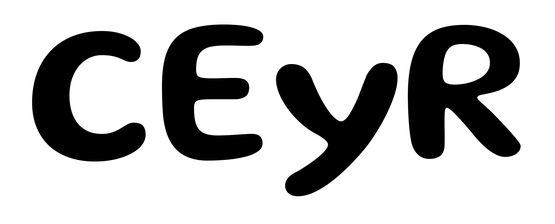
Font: Gluten_Medium